Interaction volume radius: 5 \u00c5
Interaction volume height: 45 \u00c5
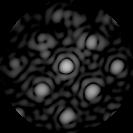
Disorder parameter: 0.1971